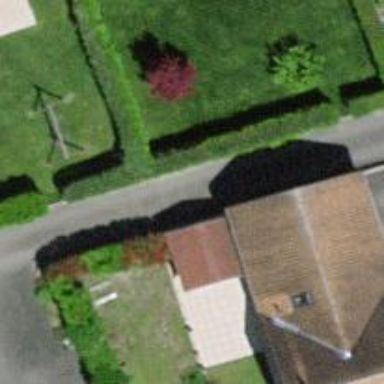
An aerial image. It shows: Hedge barrier.